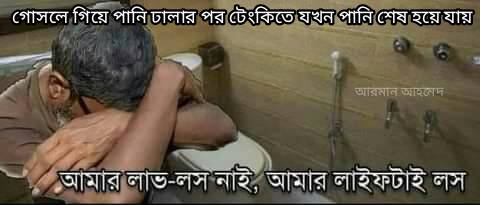
Text: গোসলে গিয়ে পানি ঢালার পর টেংকিতে যখন পানি শেষ হয়ে যায় আমার লাভ-লস নাই, আমার লাইফটাই লস
Label: Non Hate